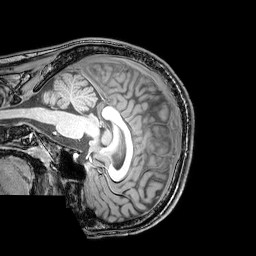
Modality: T1w
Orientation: sagittal
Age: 22
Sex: male
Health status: healthy
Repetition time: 0.081 s
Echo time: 0.037 s